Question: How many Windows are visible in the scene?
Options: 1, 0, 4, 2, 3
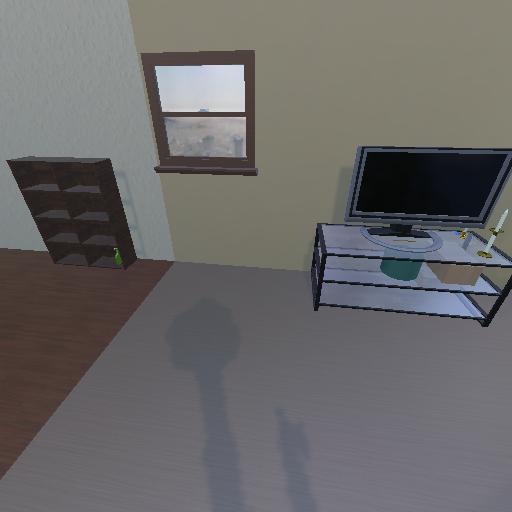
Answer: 1